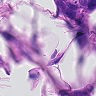
Metastatic tissue present: yes